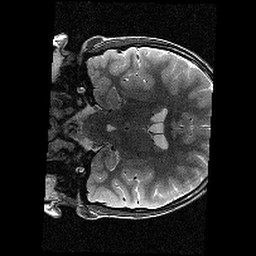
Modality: T2w
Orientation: coronal
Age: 11
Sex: male
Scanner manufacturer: siemens
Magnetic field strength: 3 T
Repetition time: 9.23 s
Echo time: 0.067 s